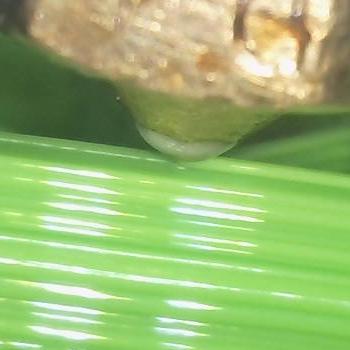
Flow rate: 47%